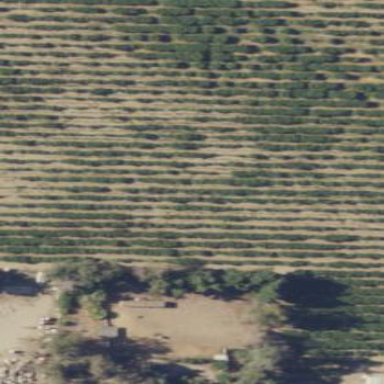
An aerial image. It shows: Orchard.